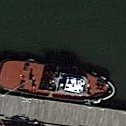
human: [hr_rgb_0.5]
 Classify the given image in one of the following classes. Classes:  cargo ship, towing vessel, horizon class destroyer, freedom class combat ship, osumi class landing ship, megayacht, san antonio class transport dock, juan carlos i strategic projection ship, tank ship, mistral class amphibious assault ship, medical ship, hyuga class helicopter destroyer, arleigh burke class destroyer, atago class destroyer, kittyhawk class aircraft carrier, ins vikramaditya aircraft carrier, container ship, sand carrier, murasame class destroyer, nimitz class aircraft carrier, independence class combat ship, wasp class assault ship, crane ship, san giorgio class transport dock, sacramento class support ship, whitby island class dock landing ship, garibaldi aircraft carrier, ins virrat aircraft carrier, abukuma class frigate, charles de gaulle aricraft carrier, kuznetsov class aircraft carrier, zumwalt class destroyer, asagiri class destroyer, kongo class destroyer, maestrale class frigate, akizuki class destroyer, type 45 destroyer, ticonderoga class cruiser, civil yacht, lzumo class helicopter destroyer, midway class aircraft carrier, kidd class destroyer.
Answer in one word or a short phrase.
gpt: Towing vessel